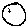
Label: smiley face